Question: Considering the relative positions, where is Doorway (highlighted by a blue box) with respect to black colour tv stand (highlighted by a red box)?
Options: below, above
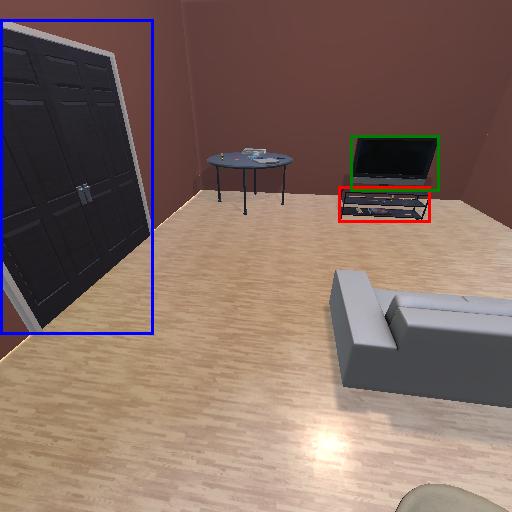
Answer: below